Aerial crown-view tile of a tropical tree (Barro Colorado Island, Panama), acquired 20250124:
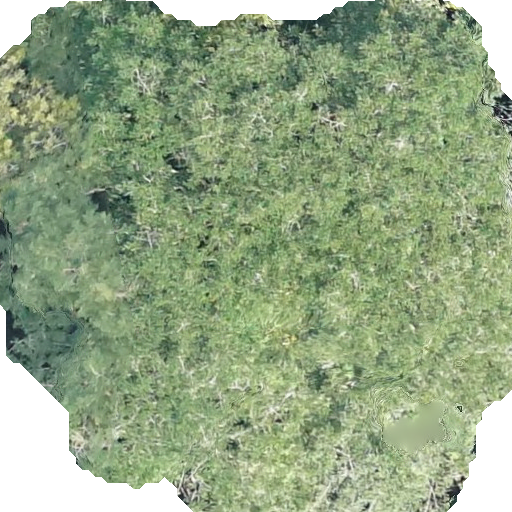
Species: Platypodium elegans
GBIF accepted scientific name: Platypodium elegans
Crown area: 380.795 m²